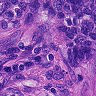
Metastatic tissue present: yes